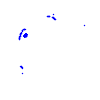
Particle: electron